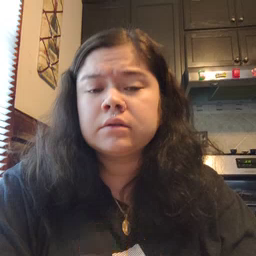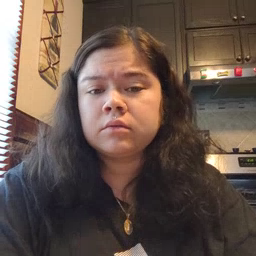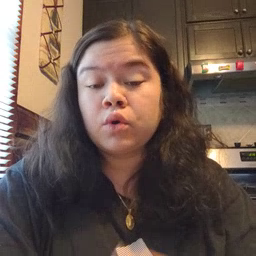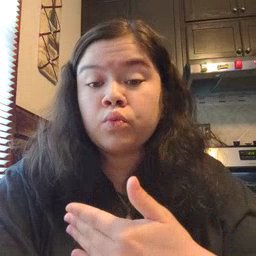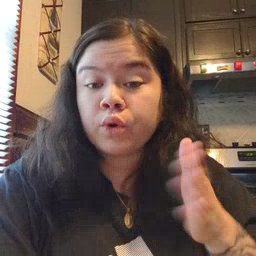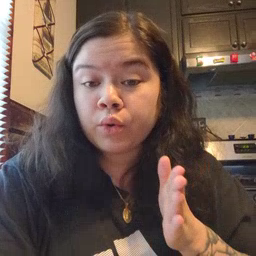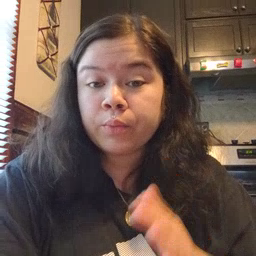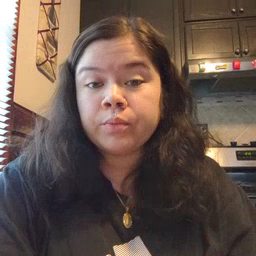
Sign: room